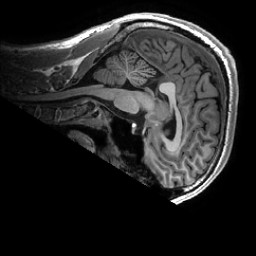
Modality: T1w
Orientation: sagittal
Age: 26
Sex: male
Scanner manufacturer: ge
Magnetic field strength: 3 T
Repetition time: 0.0073 s
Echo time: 0.003 s